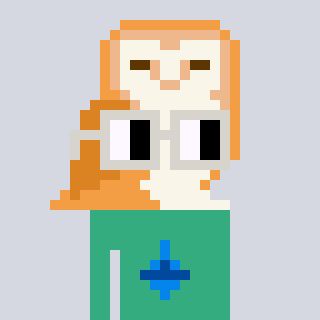
a pixel art character with square light gray glasses, a owl-shaped head and a teal-colored body on a cool background